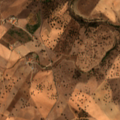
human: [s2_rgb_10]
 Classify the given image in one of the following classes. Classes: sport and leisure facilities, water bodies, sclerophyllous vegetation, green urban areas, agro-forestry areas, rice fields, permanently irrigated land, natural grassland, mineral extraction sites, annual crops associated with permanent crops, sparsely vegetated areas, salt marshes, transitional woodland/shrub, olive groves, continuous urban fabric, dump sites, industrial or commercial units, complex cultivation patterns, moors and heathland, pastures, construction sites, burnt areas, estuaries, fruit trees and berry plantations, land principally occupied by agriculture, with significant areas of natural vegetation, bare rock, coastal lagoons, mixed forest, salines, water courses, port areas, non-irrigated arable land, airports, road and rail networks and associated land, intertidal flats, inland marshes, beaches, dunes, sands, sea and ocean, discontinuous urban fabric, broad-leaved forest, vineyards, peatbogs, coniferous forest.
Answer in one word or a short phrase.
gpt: non-irrigated arable land, complex cultivation patterns, agro-forestry areas, transitional woodland/shrub